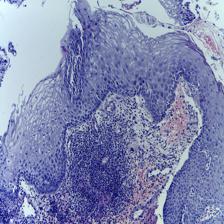
Diagnosis: OSCC